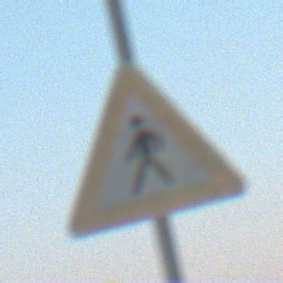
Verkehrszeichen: FussgaengerRechts
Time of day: SunriseSunset
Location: Outdoor (Nature)
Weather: Clear
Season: Winter
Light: Natural